Aerial crown-view tile of a tropical tree (Barro Colorado Island, Panama), acquired 20250512:
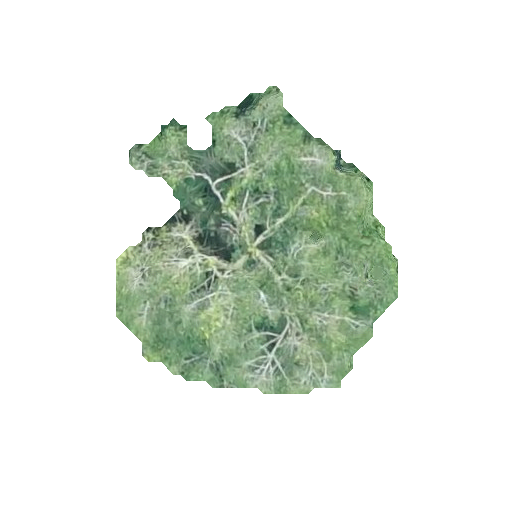
Species: Guatteria lucens
GBIF accepted scientific name: Guatteria lucens
Crown area: 87.504 m²